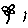
Label: flower